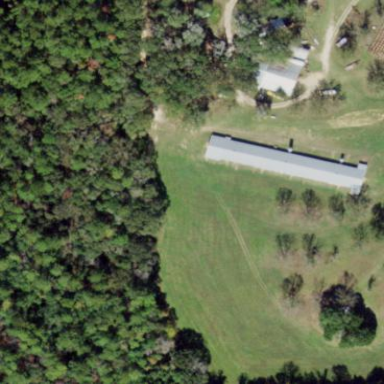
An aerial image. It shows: Poultry farmyard is depicted in the image.